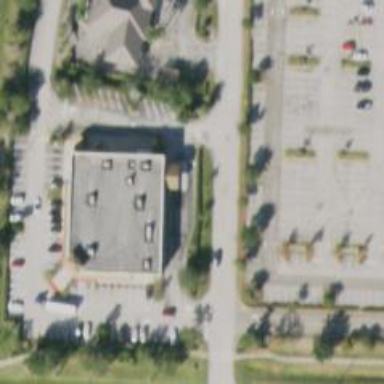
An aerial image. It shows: Pharmacy providing healthcare services.